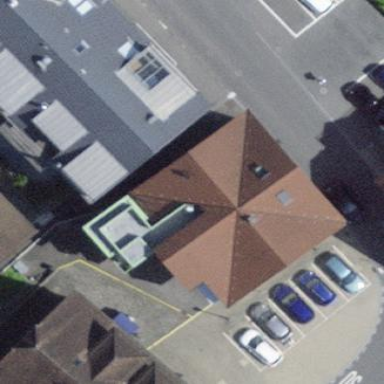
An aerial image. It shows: Building.